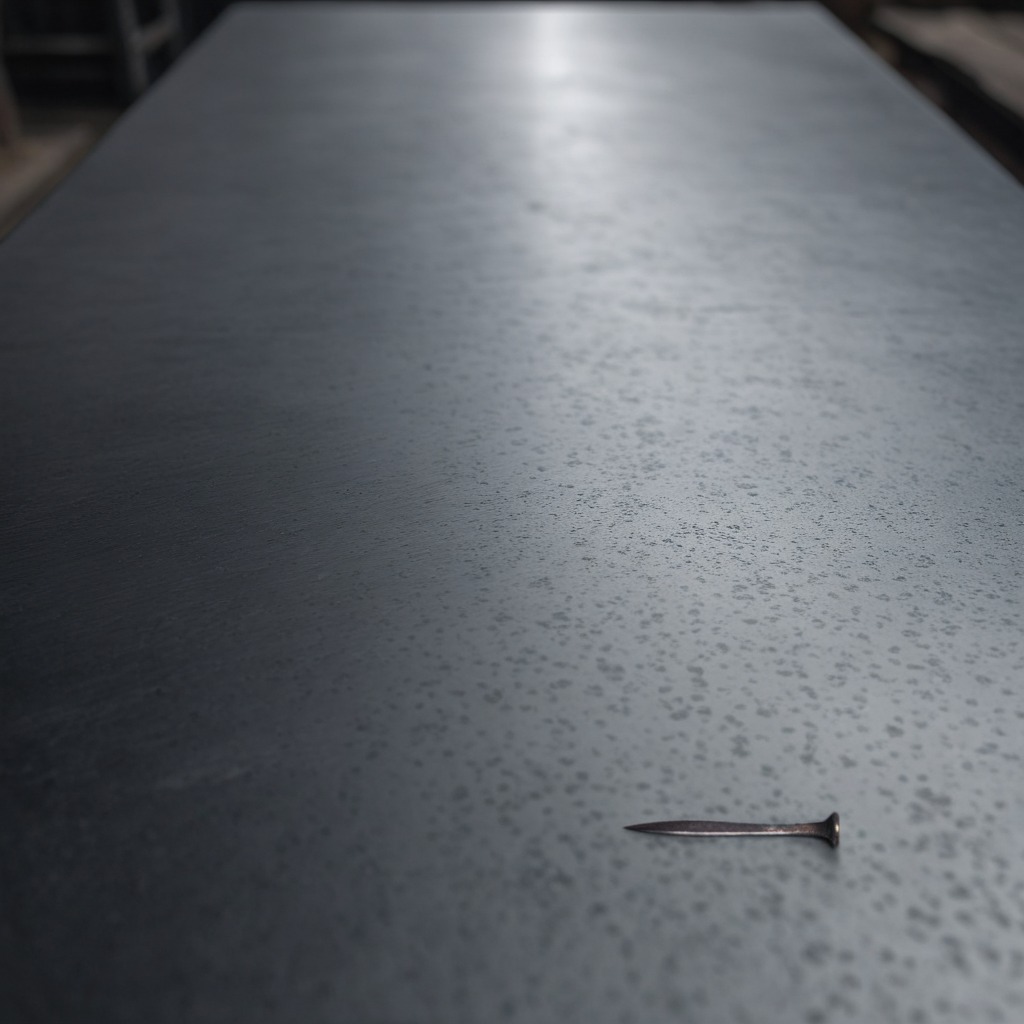
A nail is lying on the cold steel table in a mining workshop.